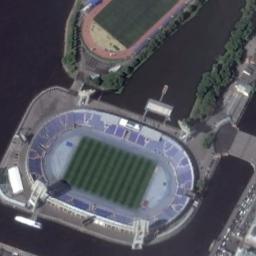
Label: stadium